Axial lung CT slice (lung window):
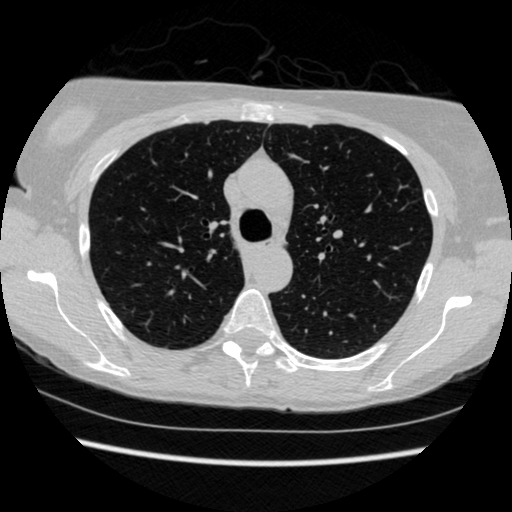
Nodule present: no